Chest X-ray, AP view. Patient: 45 years old, sex F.
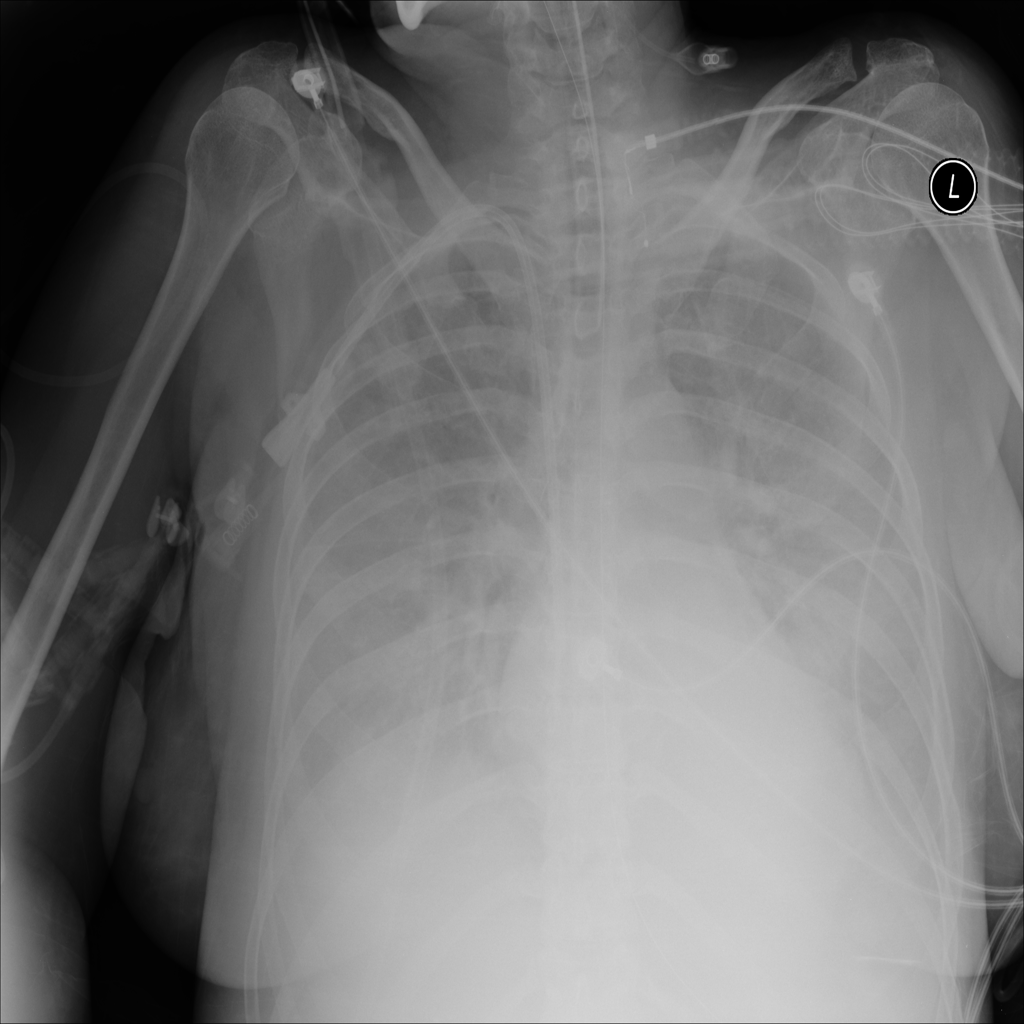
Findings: Consolidation